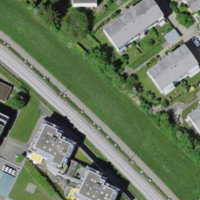
EUNIS habitat code: 54
Species observed at this site:
Urtica dioica